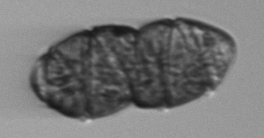
Label: Margalefidinium